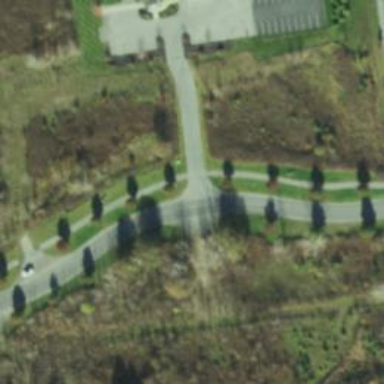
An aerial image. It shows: Marked road crossing.